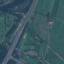
Land use / land cover: Highway